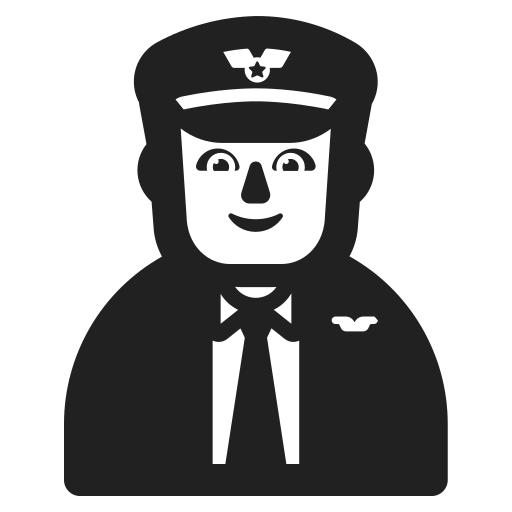
man pilot high contrast default